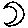
Label: moon